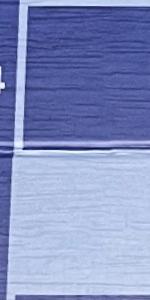
Label: Empty